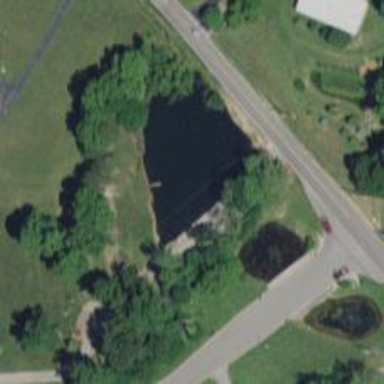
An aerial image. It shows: Driveway that functions as bridge.